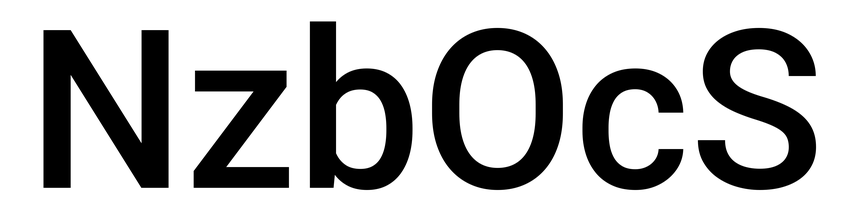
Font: Roboto_Medium